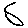
Label: fish